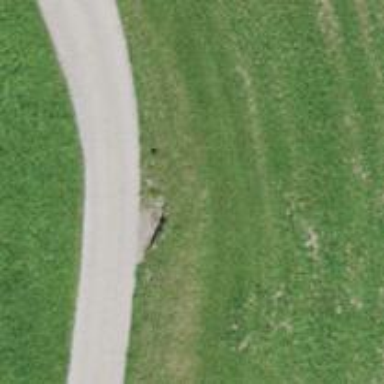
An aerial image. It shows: Unclassified road with concrete surface.